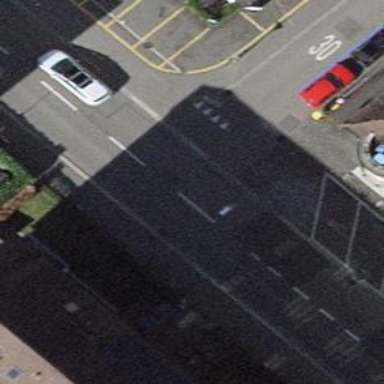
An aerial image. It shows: Unmarked crossing with traffic calming table on the road.